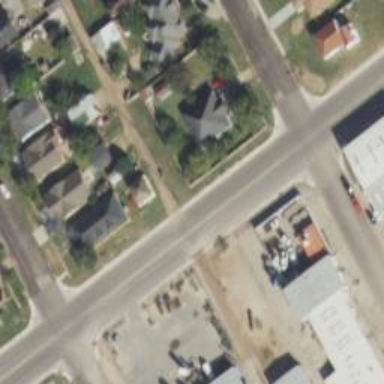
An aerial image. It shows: Alley classified as service road.